Question: What is the measurement shown in the image?
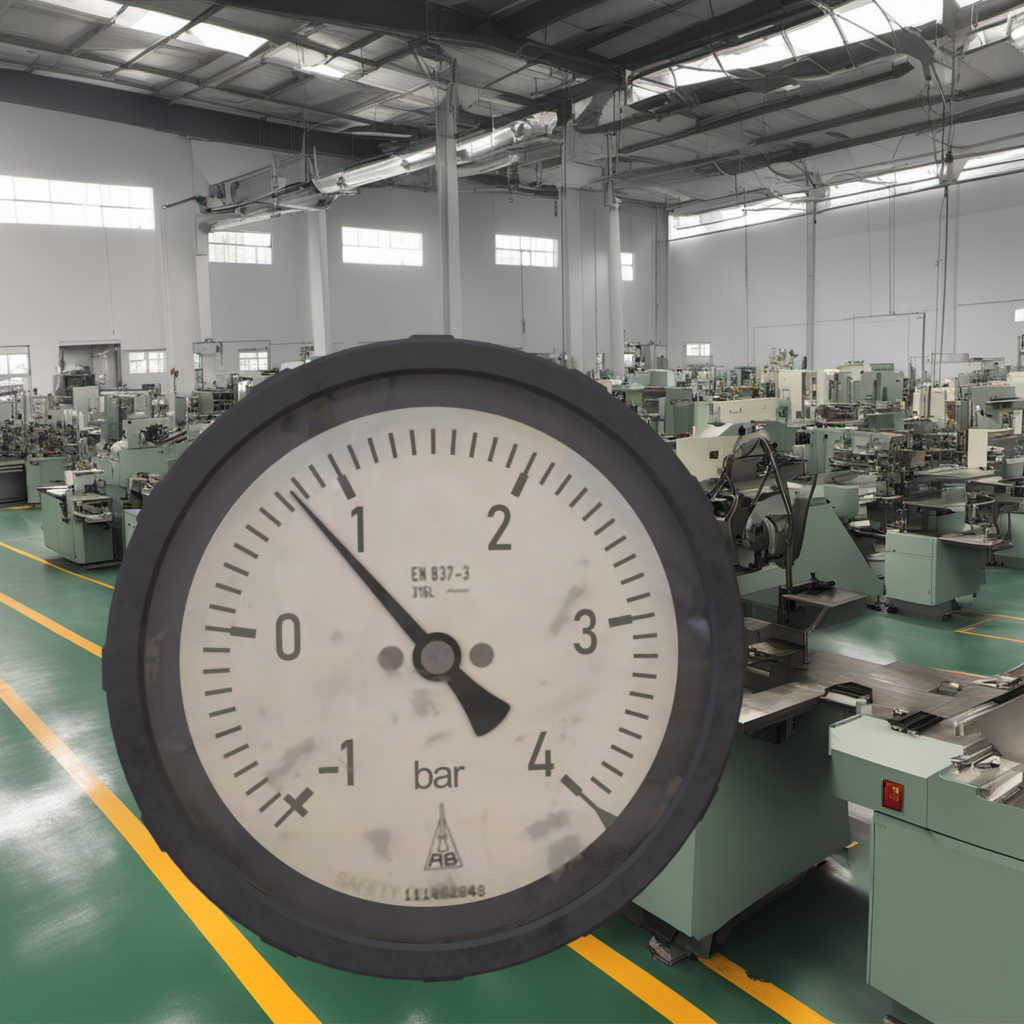
Answer: The result is 0.74
Question: What is the range of the measurement shown in the image?
Answer: The range is from -1 to 4
Question: What is the minimum and maximum value of this measurement?
Answer: The minimum value is -1 and the maximum value is 4